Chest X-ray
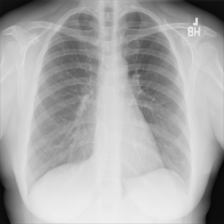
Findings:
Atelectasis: negative
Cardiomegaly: negative
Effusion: negative
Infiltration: negative
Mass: negative
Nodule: negative
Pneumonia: negative
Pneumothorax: negative
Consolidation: negative
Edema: negative
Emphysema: negative
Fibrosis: negative
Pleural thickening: negative
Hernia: negative